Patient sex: M
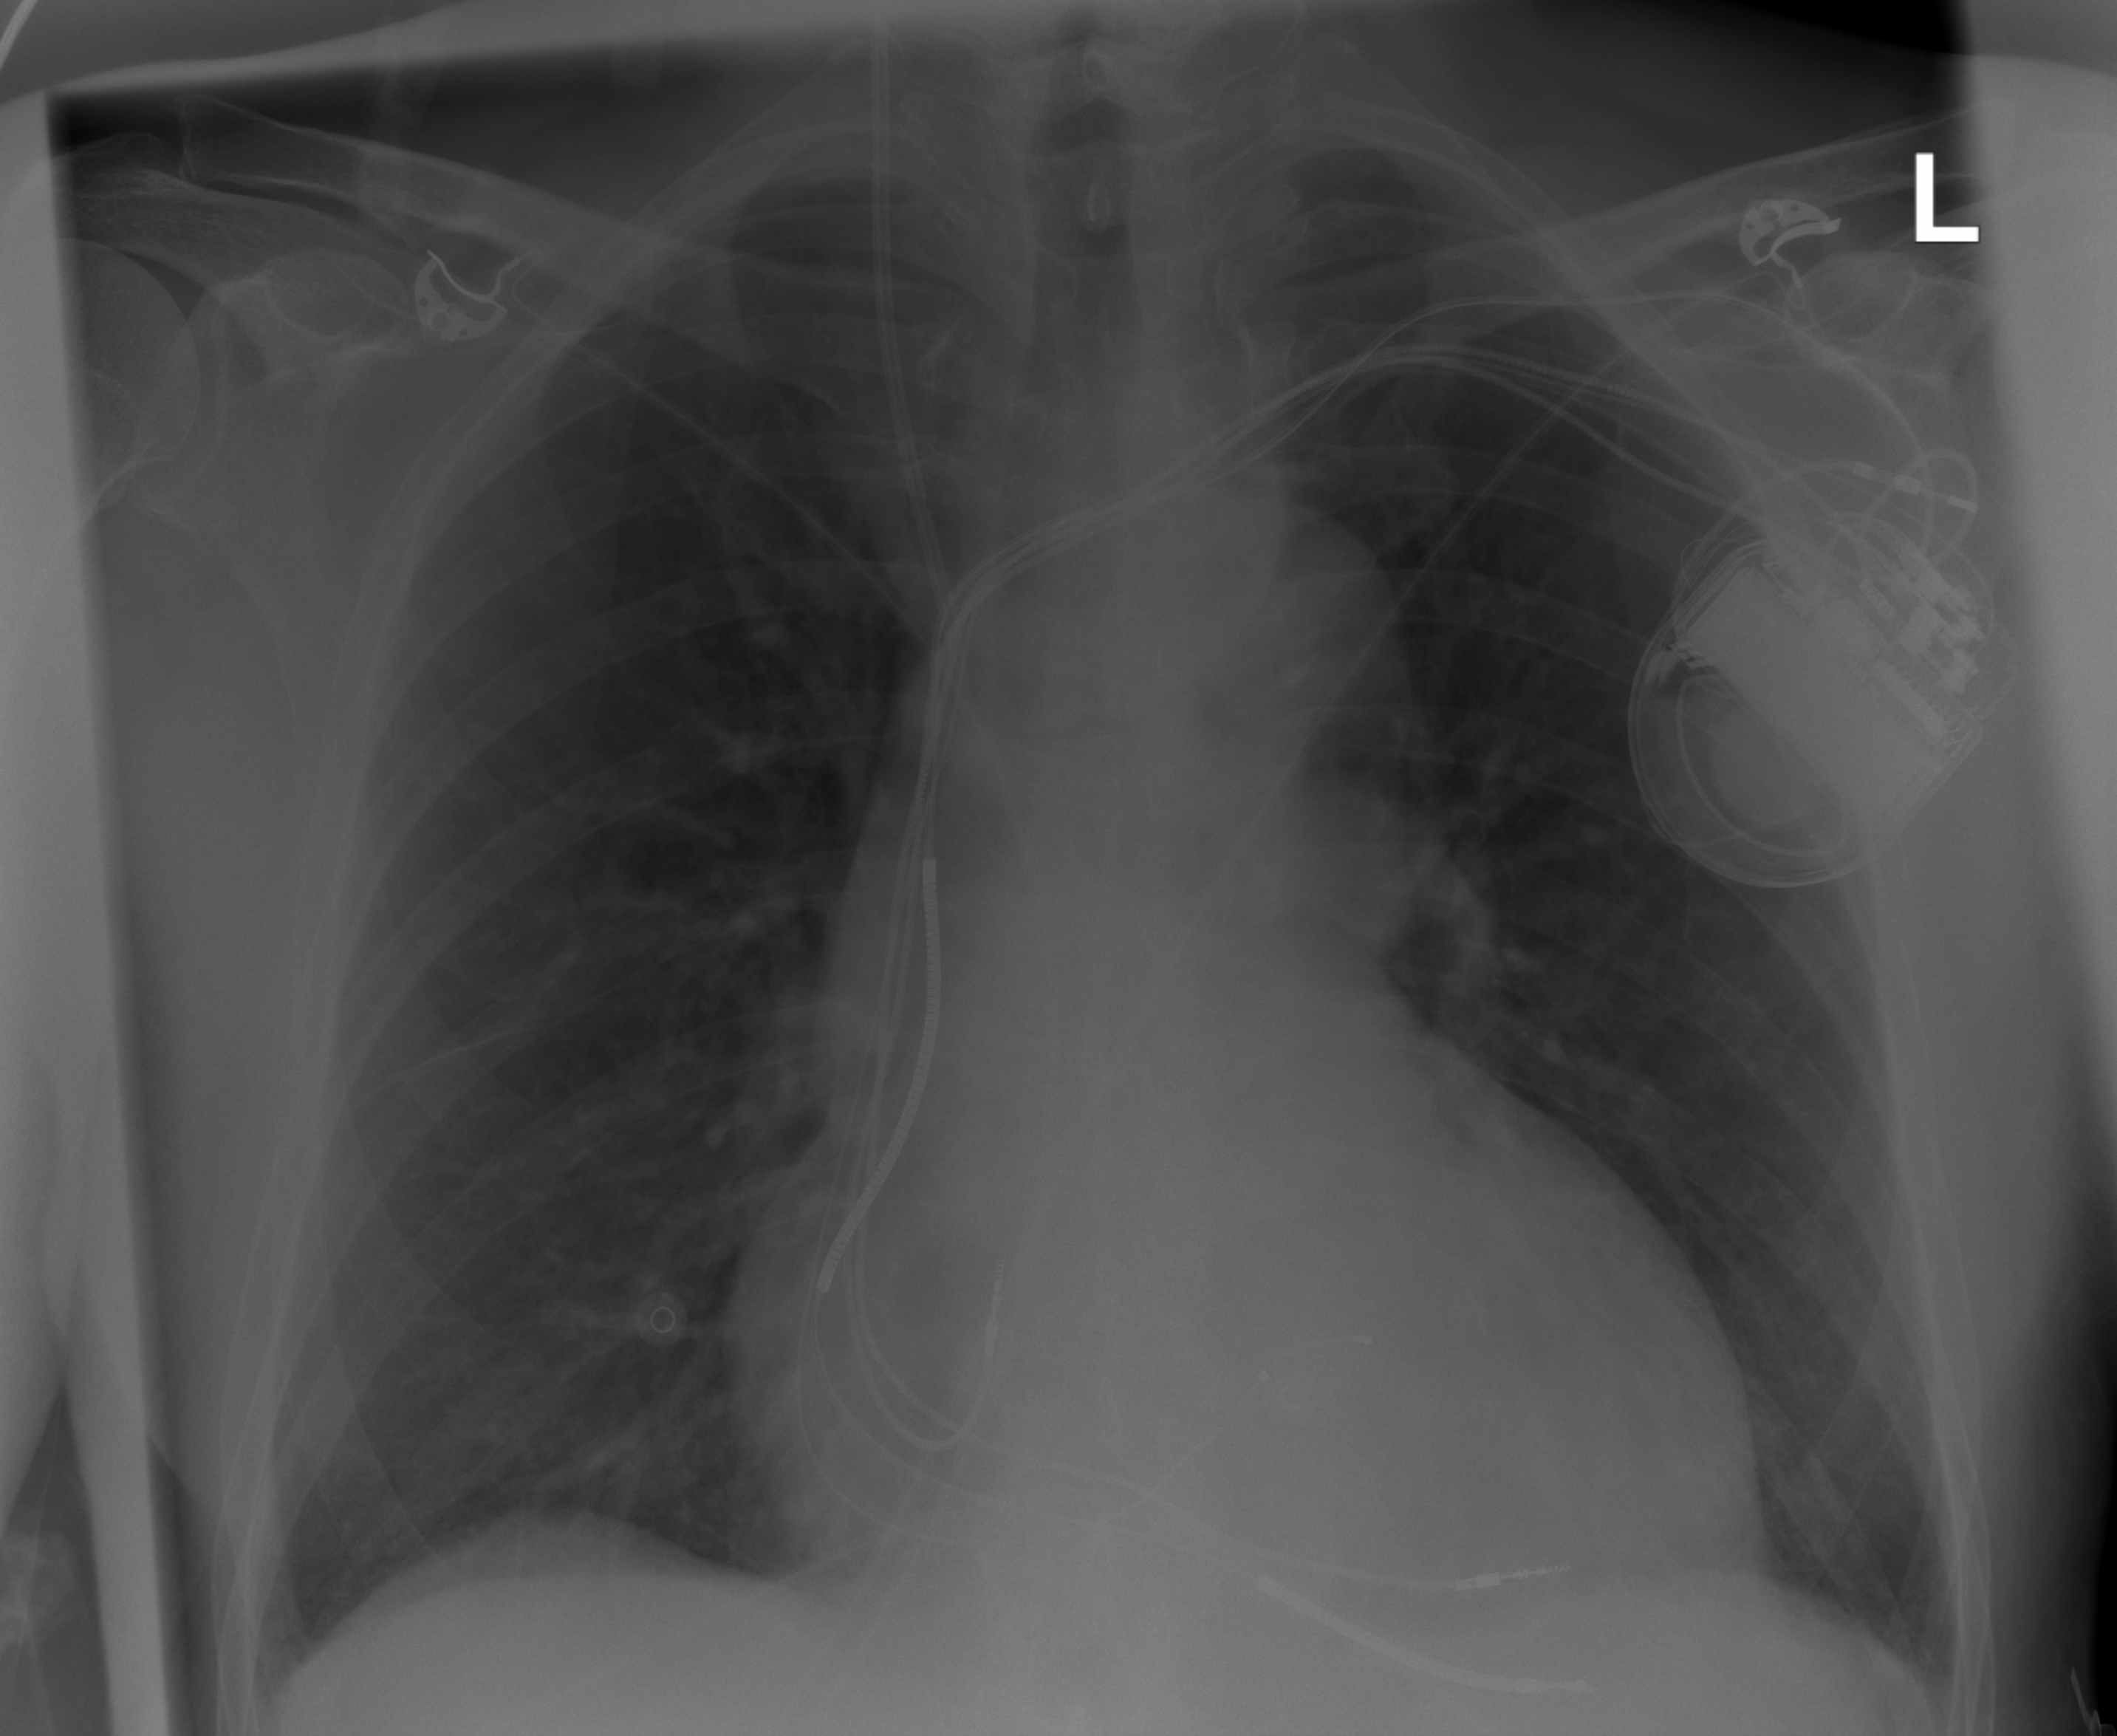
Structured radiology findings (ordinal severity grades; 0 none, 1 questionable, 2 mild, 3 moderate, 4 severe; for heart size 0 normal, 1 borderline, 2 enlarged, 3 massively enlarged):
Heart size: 1
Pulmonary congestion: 0
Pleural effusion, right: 0
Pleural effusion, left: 0
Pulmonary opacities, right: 0
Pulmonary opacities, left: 0
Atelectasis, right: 0
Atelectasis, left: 0